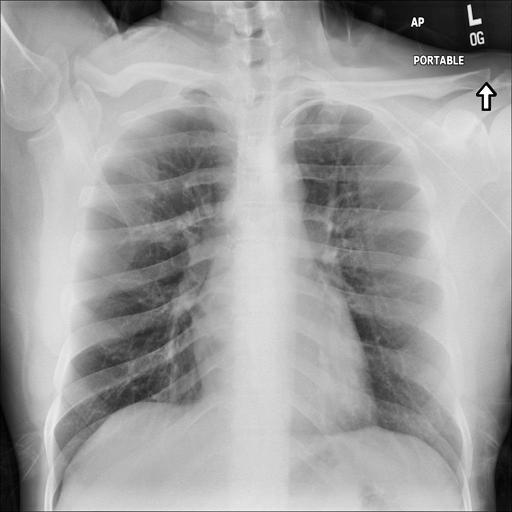
Finding: NORMAL